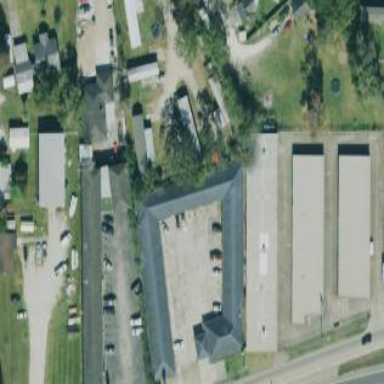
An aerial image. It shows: Motel building.